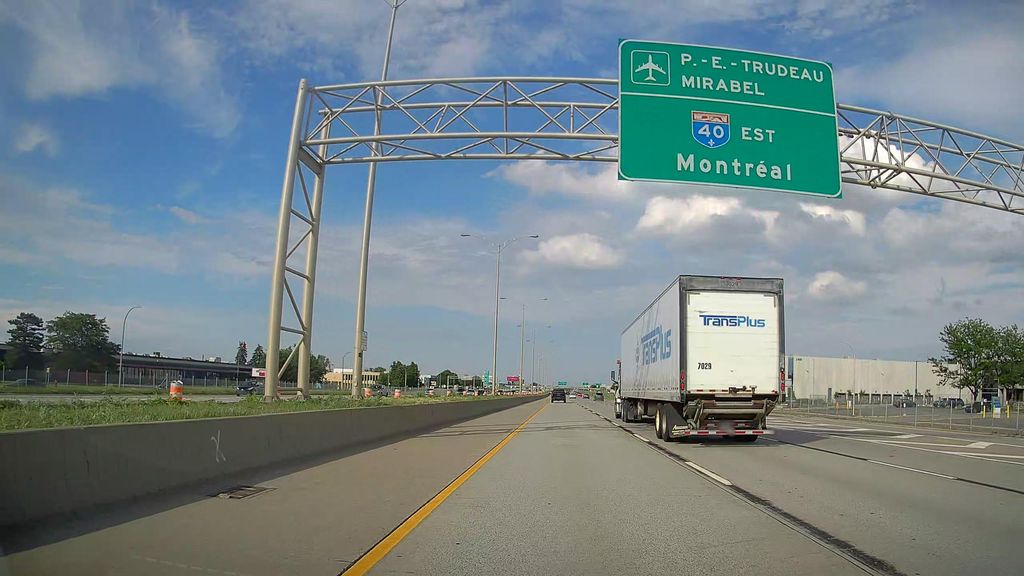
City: montreal